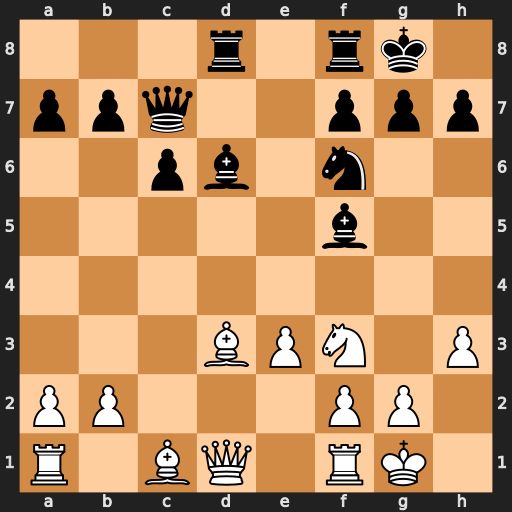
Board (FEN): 3r1rk1/ppq2ppp/2pb1n2/5b2/8/3BPN1P/PP3PP1/R1BQ1RK1
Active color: w
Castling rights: -
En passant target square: -
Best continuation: Bxf5 Bh2+ Nxh2 Rxd1 Rxd1